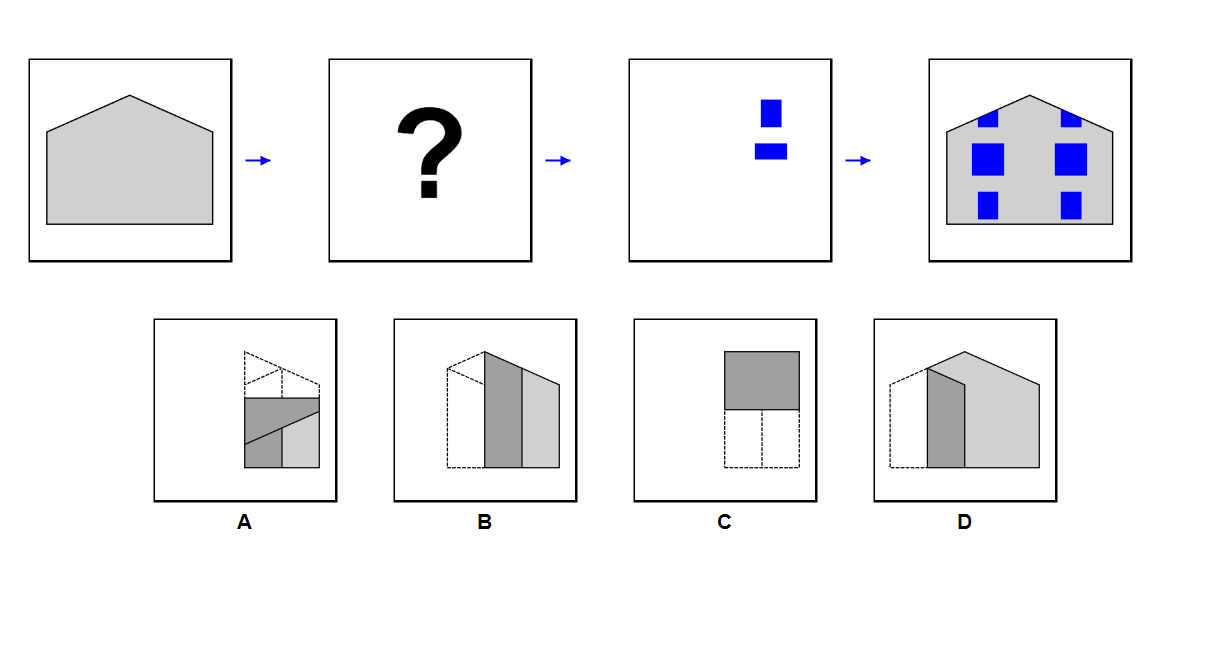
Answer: A